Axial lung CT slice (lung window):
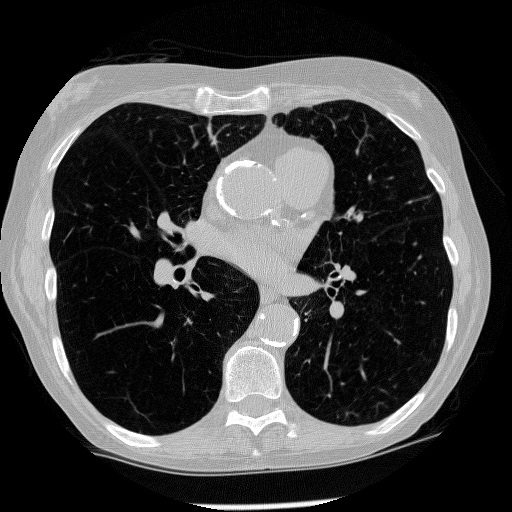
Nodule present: no